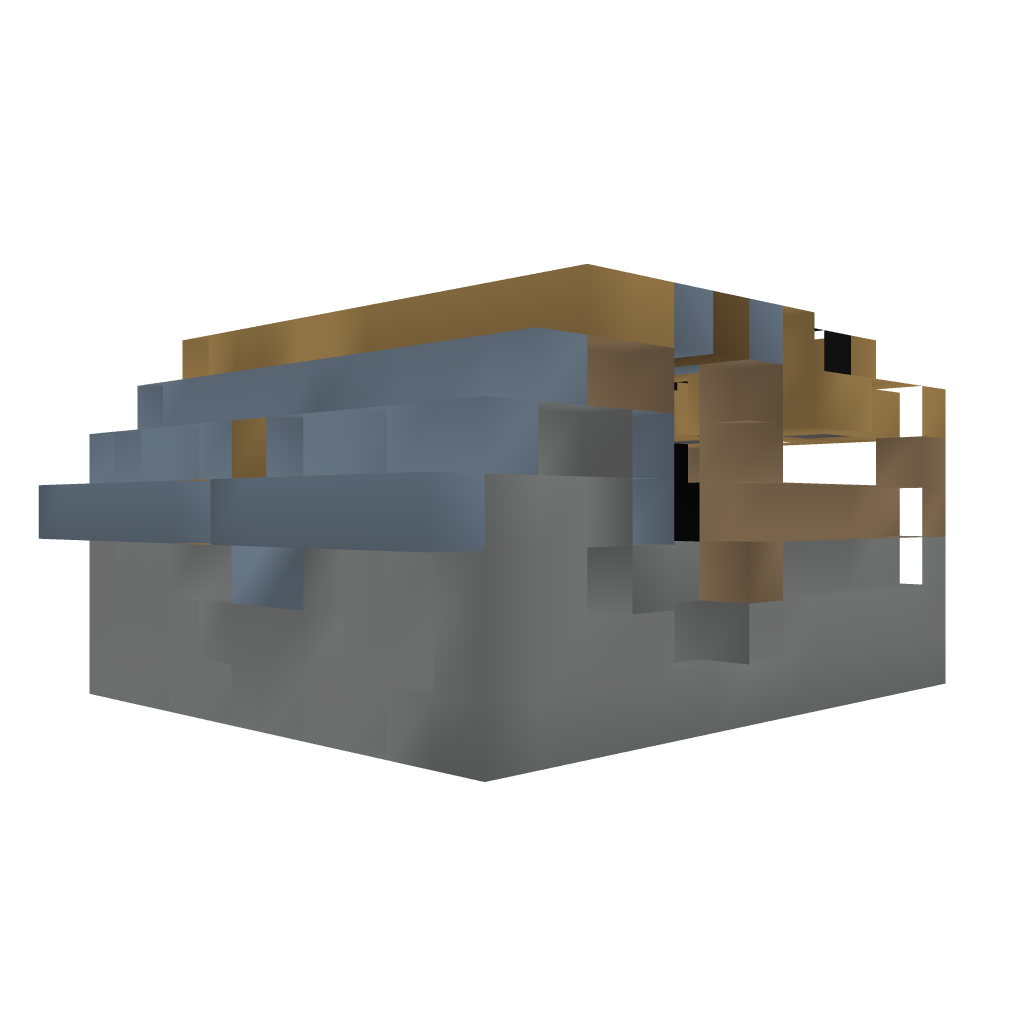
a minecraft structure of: Assist Farm